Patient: sex F, age 63
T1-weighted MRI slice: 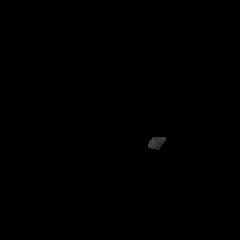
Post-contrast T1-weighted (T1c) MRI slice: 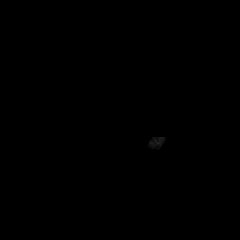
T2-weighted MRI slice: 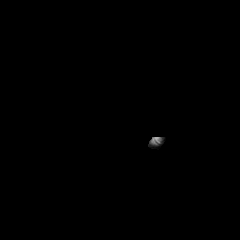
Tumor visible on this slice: no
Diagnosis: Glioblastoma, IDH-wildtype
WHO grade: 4